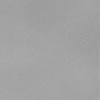
Atmospheric dust classification: dusty